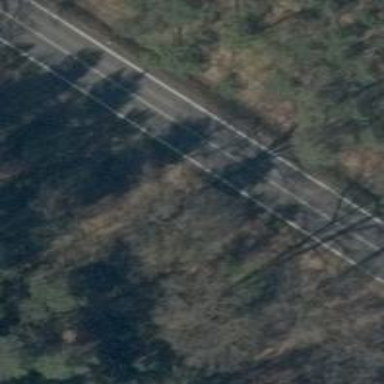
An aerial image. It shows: Secondary road with asphalt surface.